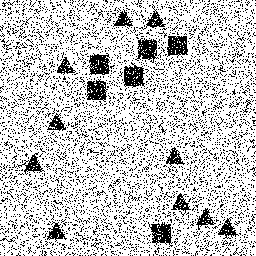
Squares: 6
Triangles: 10
Stars: 0
Total shapes: 16